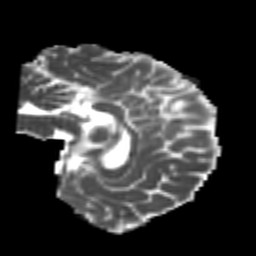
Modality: MD
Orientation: sagittal
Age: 24
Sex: female
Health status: healthy
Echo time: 0.074 s